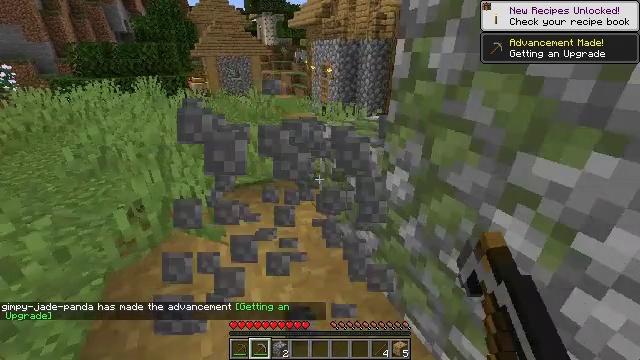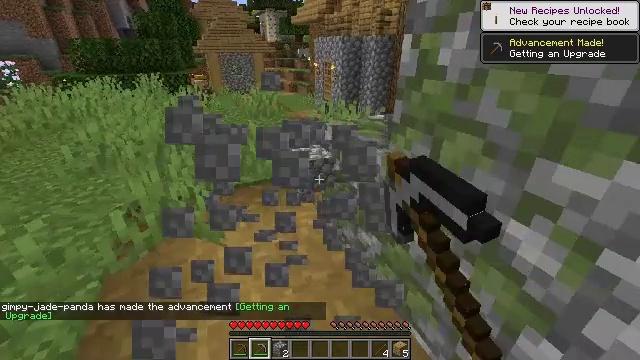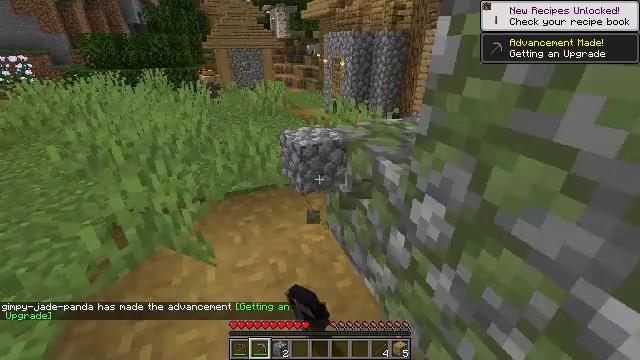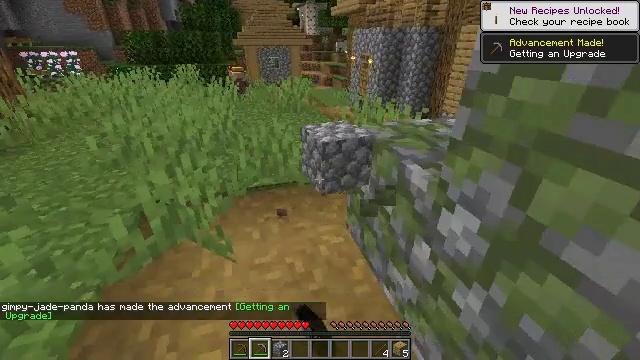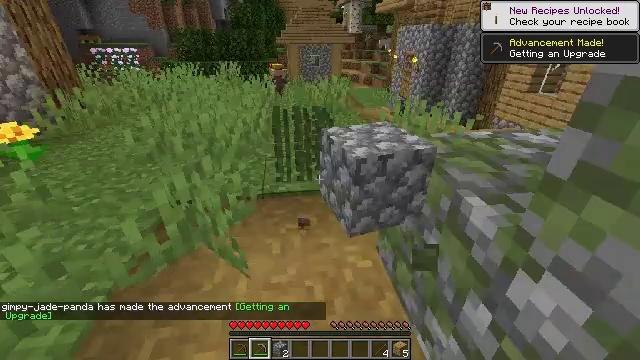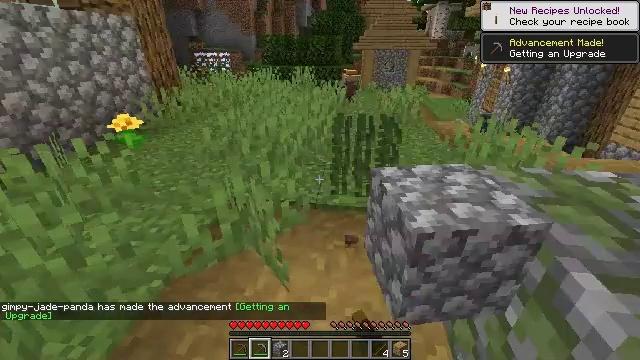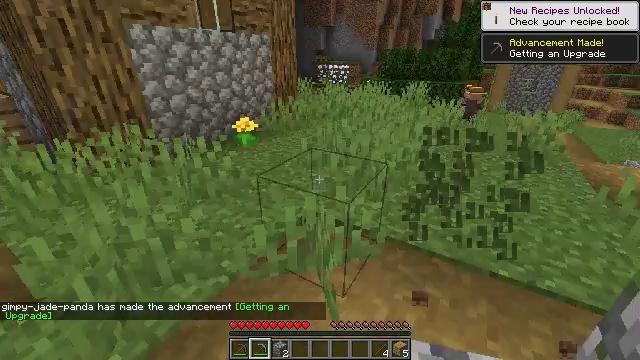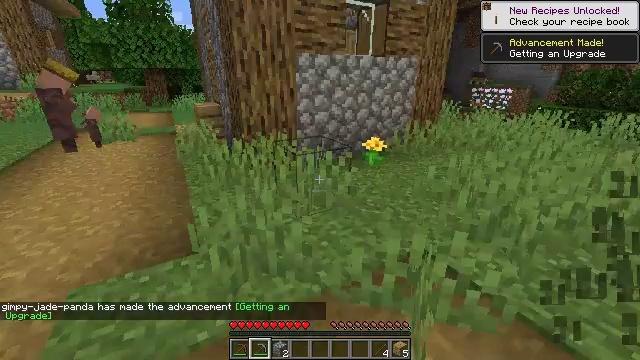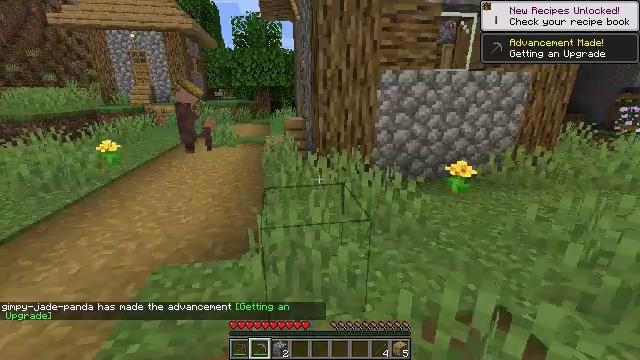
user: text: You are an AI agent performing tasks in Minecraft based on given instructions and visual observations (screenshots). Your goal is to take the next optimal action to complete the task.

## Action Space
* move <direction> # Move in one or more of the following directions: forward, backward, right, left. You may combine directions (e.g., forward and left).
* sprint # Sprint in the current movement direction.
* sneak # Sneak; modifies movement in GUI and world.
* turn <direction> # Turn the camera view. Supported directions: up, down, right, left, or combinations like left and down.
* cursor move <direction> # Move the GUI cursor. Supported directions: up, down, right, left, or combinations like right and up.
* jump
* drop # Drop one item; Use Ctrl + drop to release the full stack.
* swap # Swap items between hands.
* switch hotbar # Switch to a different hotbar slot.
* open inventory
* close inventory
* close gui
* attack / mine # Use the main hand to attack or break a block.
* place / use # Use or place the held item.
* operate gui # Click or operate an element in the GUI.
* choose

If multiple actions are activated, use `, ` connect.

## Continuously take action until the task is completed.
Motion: motion action
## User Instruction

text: Collect the grass from the surface.
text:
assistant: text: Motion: move forward, attack / mine
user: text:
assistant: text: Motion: move forward, turn left, attack / mine
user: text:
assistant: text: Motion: move forward, turn left, attack / mine
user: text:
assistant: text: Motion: move forward, turn left, attack / mine
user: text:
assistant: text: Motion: move forward and move right, turn left and up
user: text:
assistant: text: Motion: move forward and move right, turn left and up
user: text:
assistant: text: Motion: move forward and move right, turn left and up
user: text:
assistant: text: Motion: move forward and move right, sprint, turn left and up
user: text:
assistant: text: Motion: sprint